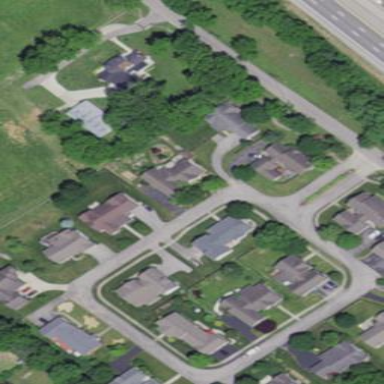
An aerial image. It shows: Paved living street.